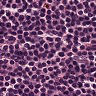
Metastatic tissue present: no